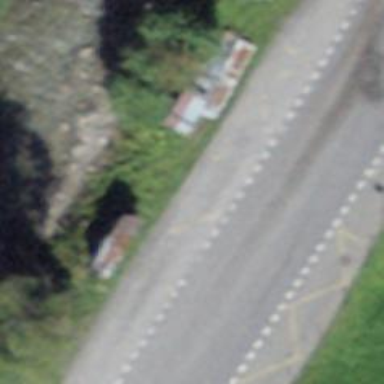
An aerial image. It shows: Bus stop with platform for public transport.